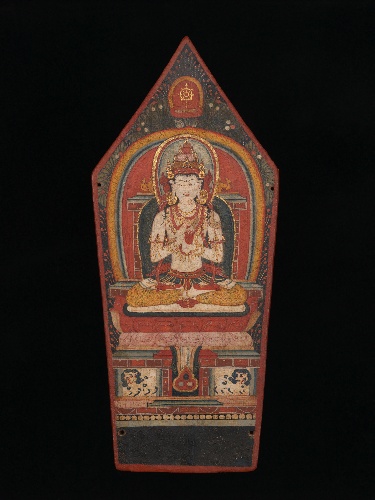
Date: late 13th–early 14th century
Object type: Crown panel
Classification: Paintings
Medium: Distemper on wood
Culture: Tibet
Dimensions: H. 11 3/4 in (29.8 cm); W. 5 1/8 in (13 cm)
Department: Asian Art
Credit line: Purchase, The Vincent Astor Foundation Gift, 1997
Accession year: 1997
Repository: Metropolitan Museum of Art, New York, NY
Tags: Buddhism|Buddha